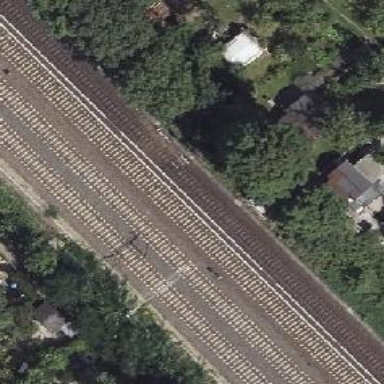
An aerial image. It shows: Railway signal.